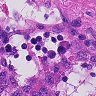
Metastatic tissue present: no